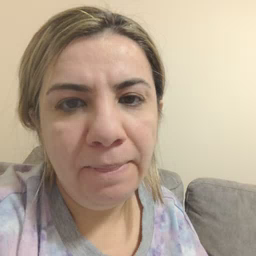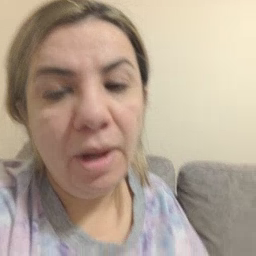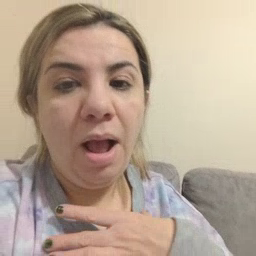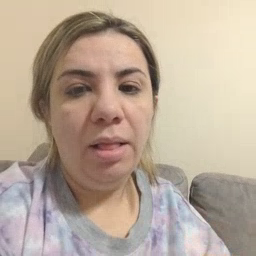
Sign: like